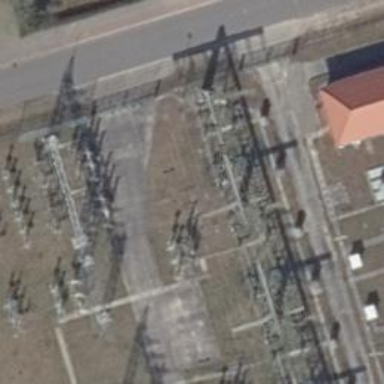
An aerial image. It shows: Three power lines with cables.